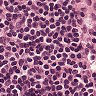
Metastatic tissue present: no